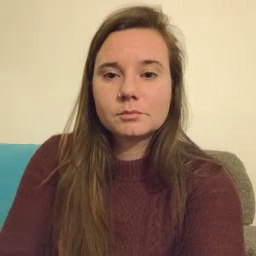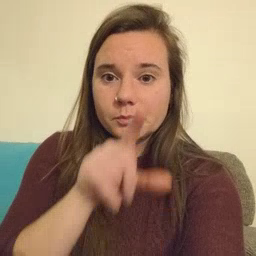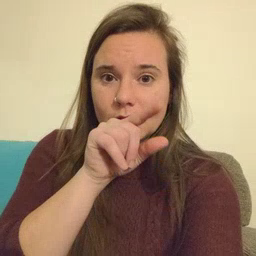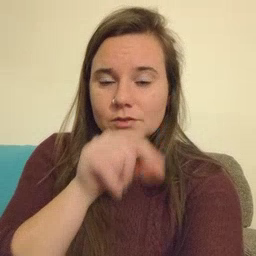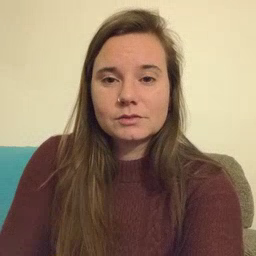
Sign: bird